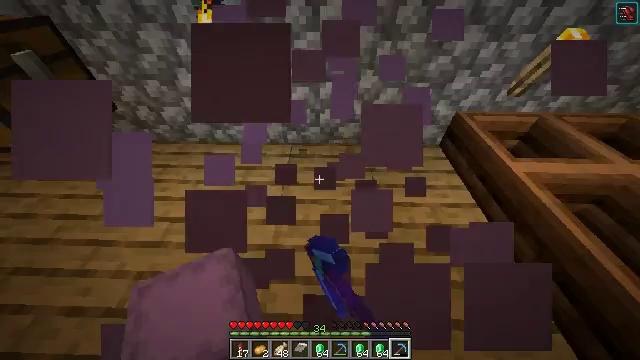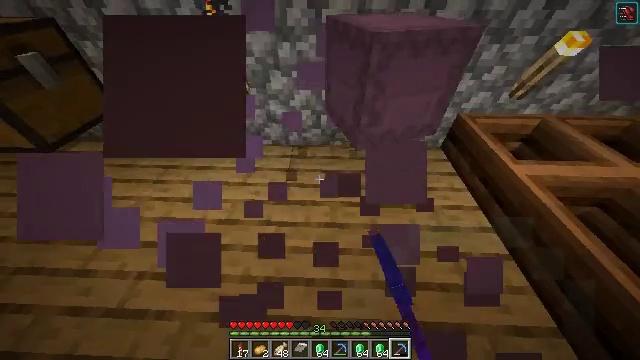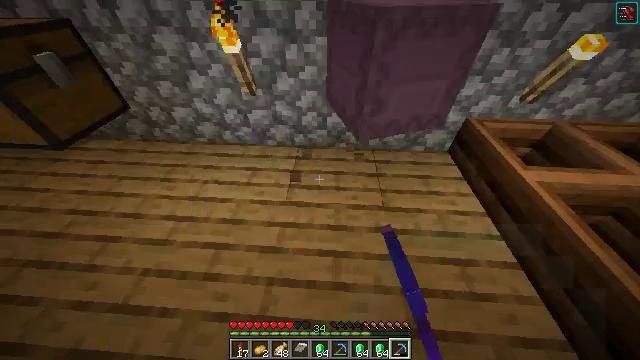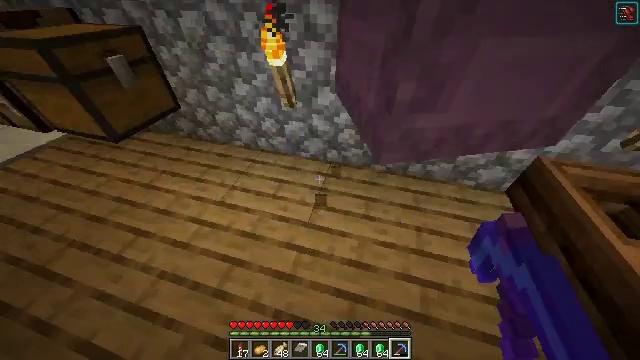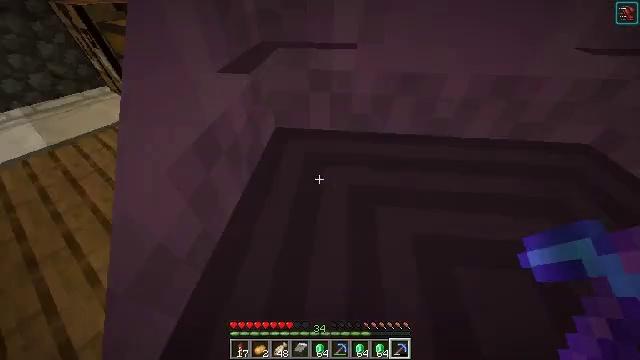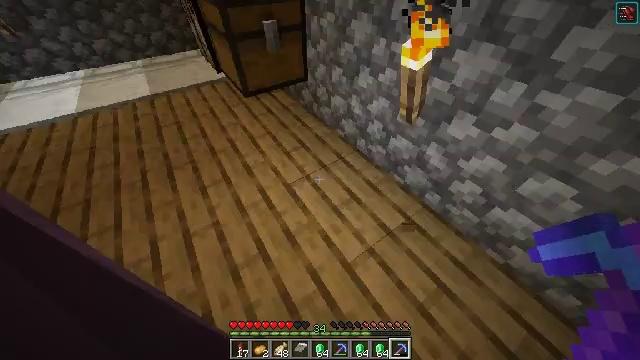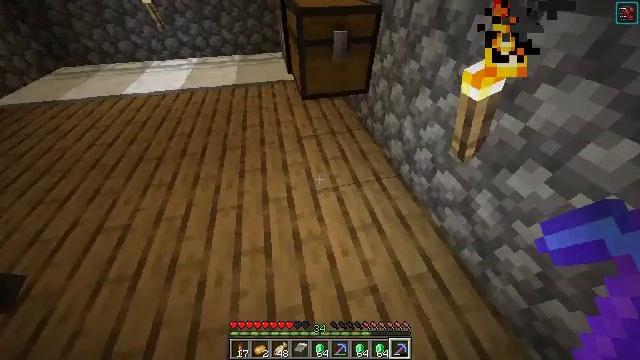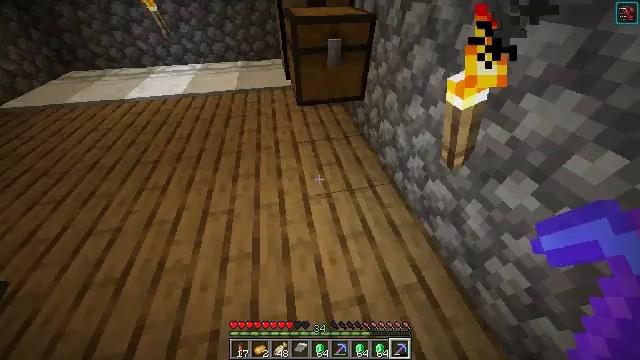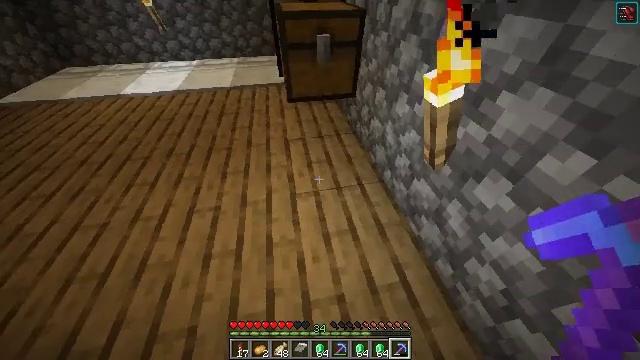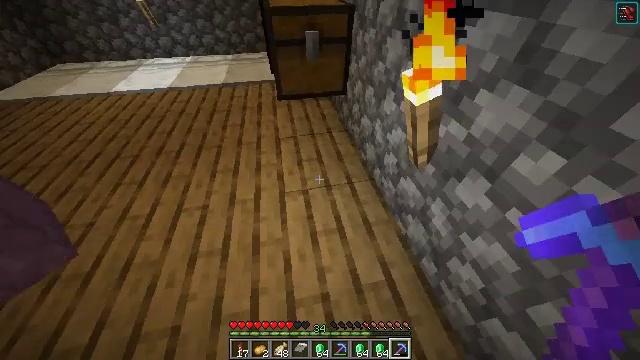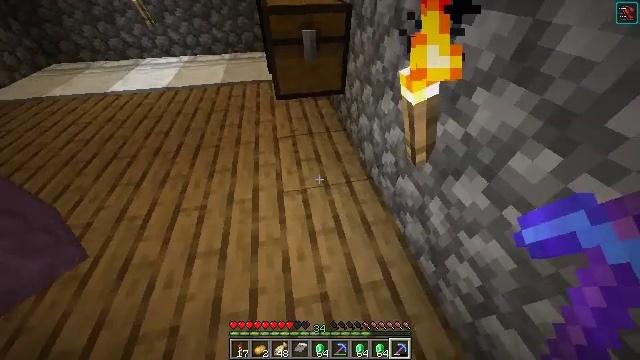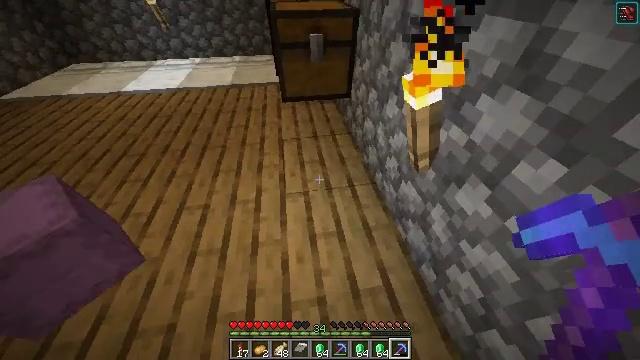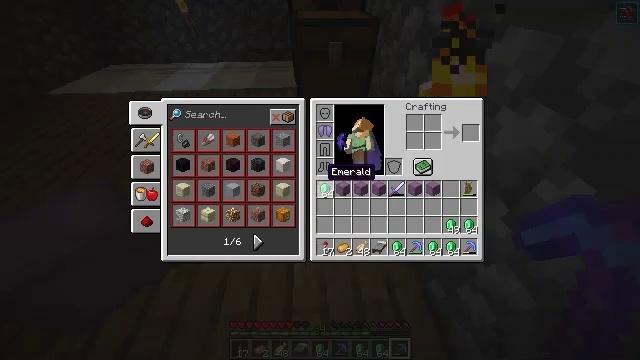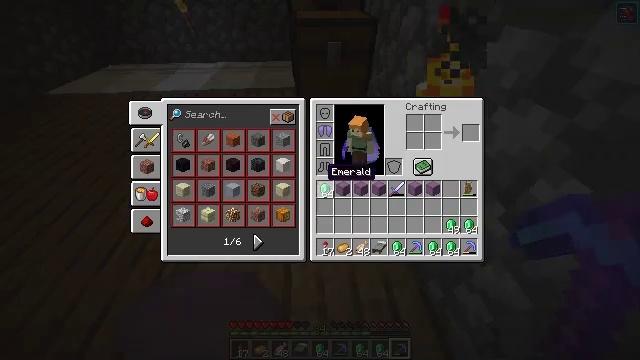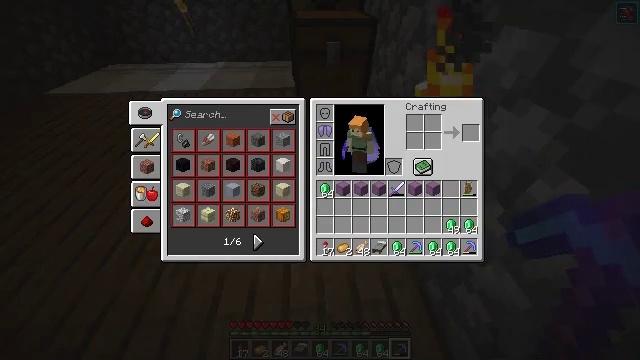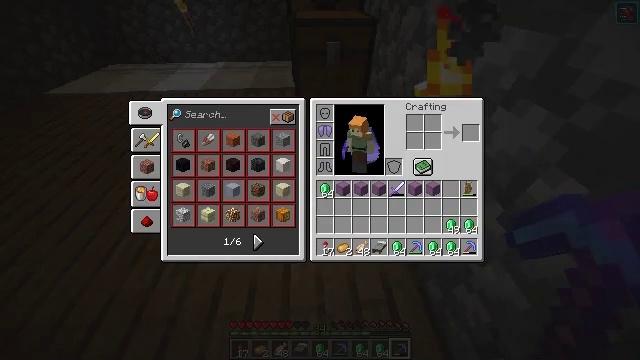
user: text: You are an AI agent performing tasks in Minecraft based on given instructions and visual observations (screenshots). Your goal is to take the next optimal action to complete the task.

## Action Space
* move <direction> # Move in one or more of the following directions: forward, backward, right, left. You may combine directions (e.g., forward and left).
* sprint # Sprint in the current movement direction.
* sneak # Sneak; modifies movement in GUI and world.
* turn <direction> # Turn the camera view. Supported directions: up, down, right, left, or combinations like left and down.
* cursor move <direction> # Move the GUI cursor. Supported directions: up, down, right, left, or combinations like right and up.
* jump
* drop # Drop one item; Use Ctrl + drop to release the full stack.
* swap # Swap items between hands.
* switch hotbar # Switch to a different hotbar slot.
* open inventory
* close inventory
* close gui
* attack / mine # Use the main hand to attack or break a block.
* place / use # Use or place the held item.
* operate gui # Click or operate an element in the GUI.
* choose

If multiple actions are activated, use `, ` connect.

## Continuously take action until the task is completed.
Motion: motion action
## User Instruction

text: Interact with the crafting table to make an emerald block.
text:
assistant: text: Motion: no_op
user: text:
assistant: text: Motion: move forward, turn left
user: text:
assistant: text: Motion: move forward, turn left and up
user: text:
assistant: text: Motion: move forward and move right, turn left and down
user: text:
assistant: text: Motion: move forward and move right, turn left and down
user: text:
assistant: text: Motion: move right, turn left and up
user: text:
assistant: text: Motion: turn left and up
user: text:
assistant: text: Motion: no_op
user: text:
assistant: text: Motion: no_op
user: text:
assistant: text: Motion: no_op
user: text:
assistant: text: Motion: turn left
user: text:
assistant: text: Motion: turn left and up, open inventory
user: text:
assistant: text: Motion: open inventory
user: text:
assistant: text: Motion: open inventory
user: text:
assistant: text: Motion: no_op
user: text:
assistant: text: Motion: no_op
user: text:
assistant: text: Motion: cursor move right and up
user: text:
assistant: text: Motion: no_op
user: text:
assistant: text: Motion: cursor move down
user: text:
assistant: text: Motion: cursor move down
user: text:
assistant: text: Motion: no_op
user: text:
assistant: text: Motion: no_op
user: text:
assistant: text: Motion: no_op
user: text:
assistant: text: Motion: cursor move right
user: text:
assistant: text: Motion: cursor move right
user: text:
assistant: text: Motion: cursor move right
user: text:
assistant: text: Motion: cursor move right
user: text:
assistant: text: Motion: cursor move right
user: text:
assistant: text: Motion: cursor move right
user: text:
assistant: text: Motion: no_op